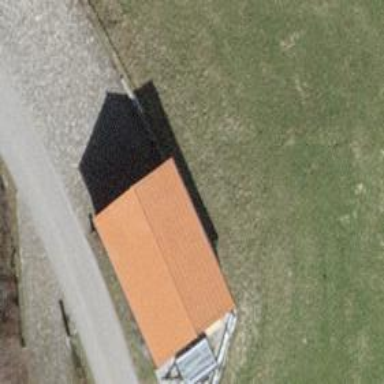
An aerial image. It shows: Shed.